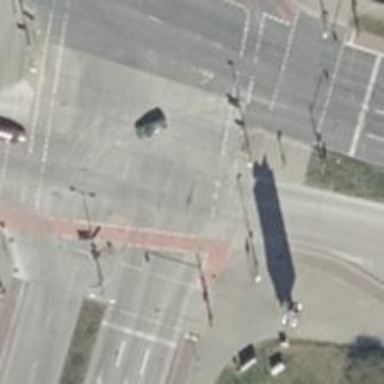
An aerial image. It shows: Concrete cycleway with crossing equipped with traffic signals.